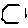
Label: hexagon